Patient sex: F
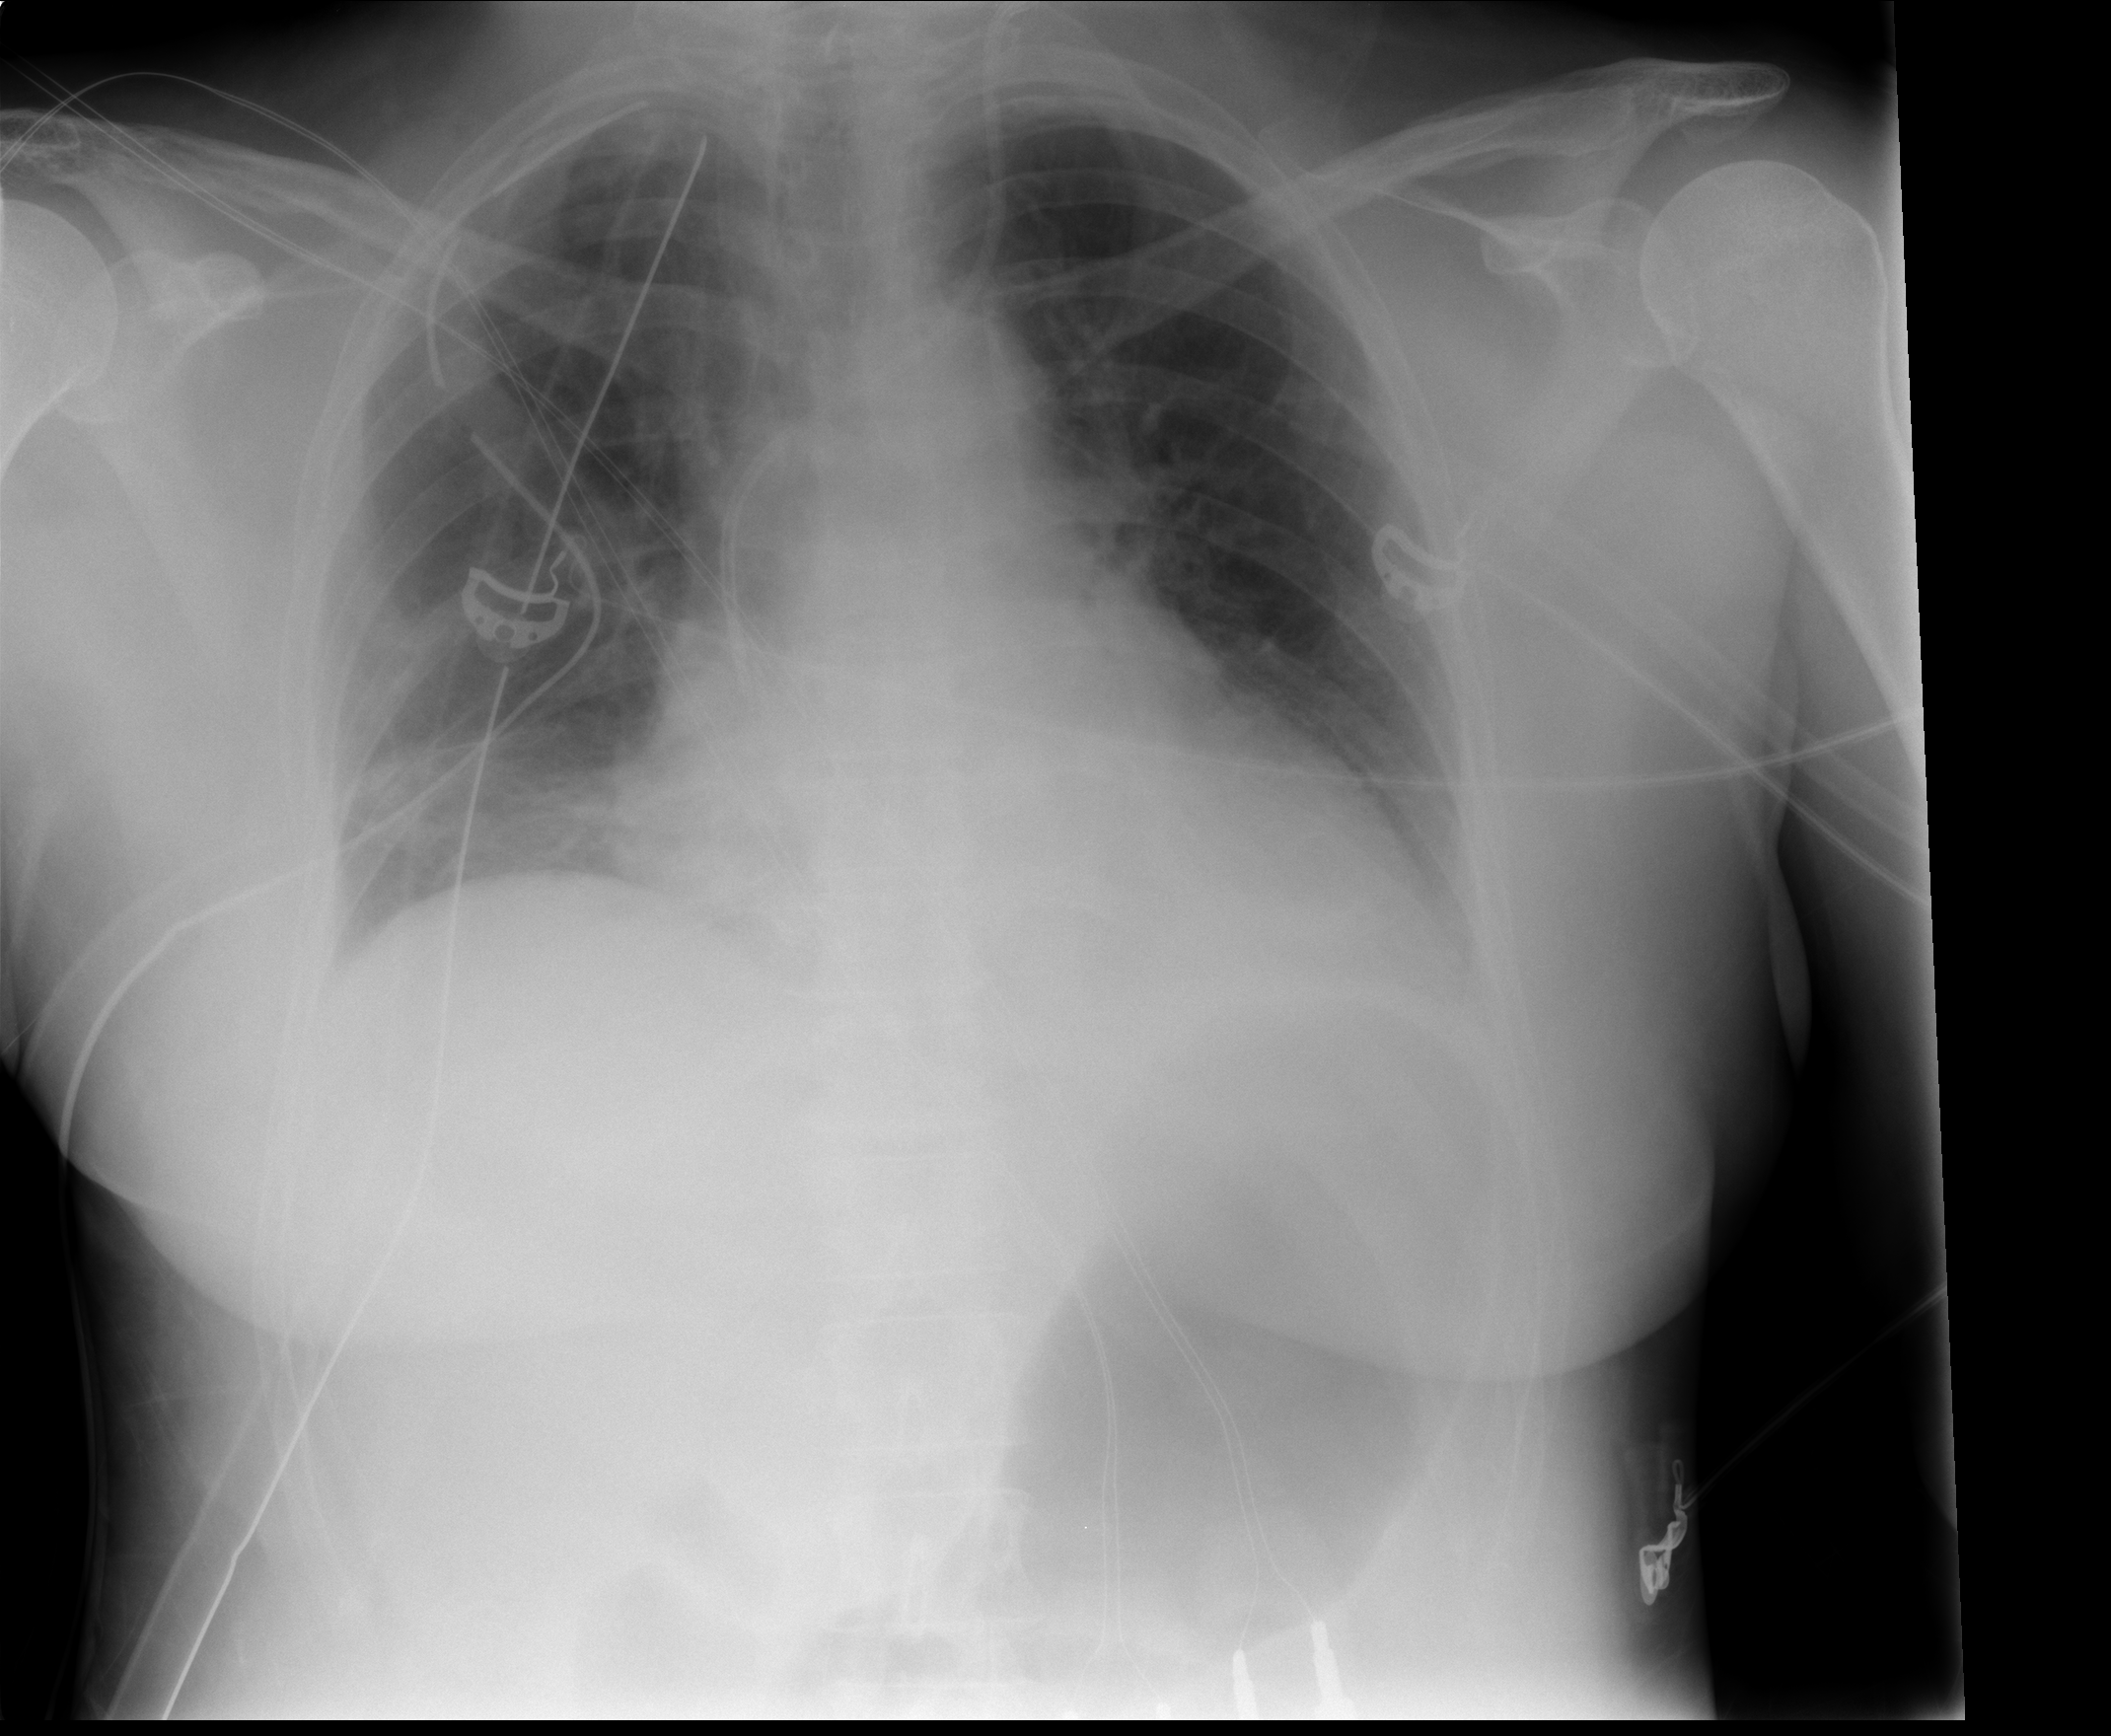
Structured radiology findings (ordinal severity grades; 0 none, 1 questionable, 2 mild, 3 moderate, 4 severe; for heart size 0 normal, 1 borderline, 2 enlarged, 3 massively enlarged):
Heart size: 0
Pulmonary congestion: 0
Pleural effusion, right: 0
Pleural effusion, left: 1
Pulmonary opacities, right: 0
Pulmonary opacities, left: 0
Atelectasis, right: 2
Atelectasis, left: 0